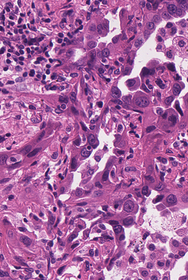
Tumor epithelial tissue: yes
Tumor-associated stroma tissue: yes
Normal tissue: no